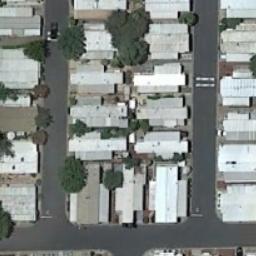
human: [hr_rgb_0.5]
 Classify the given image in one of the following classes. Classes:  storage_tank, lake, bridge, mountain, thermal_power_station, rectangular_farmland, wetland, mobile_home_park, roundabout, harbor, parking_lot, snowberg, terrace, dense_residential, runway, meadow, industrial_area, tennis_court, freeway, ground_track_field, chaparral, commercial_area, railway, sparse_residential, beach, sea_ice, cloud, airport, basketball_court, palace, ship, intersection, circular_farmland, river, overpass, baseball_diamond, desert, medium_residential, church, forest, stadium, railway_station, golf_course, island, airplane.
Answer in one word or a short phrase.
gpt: mobile_home_park